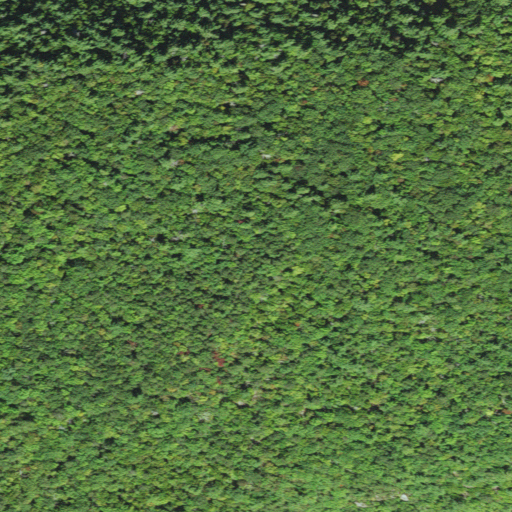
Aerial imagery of ridge(s) in West Virginia named Goshen Ridge containing evergreen forest, mixed forest, and deciduous forest